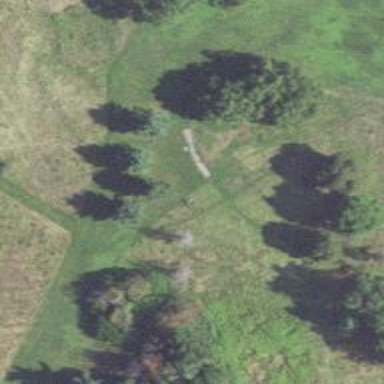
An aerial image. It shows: Path used for both walking and golf.